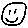
Label: smiley face